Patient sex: F
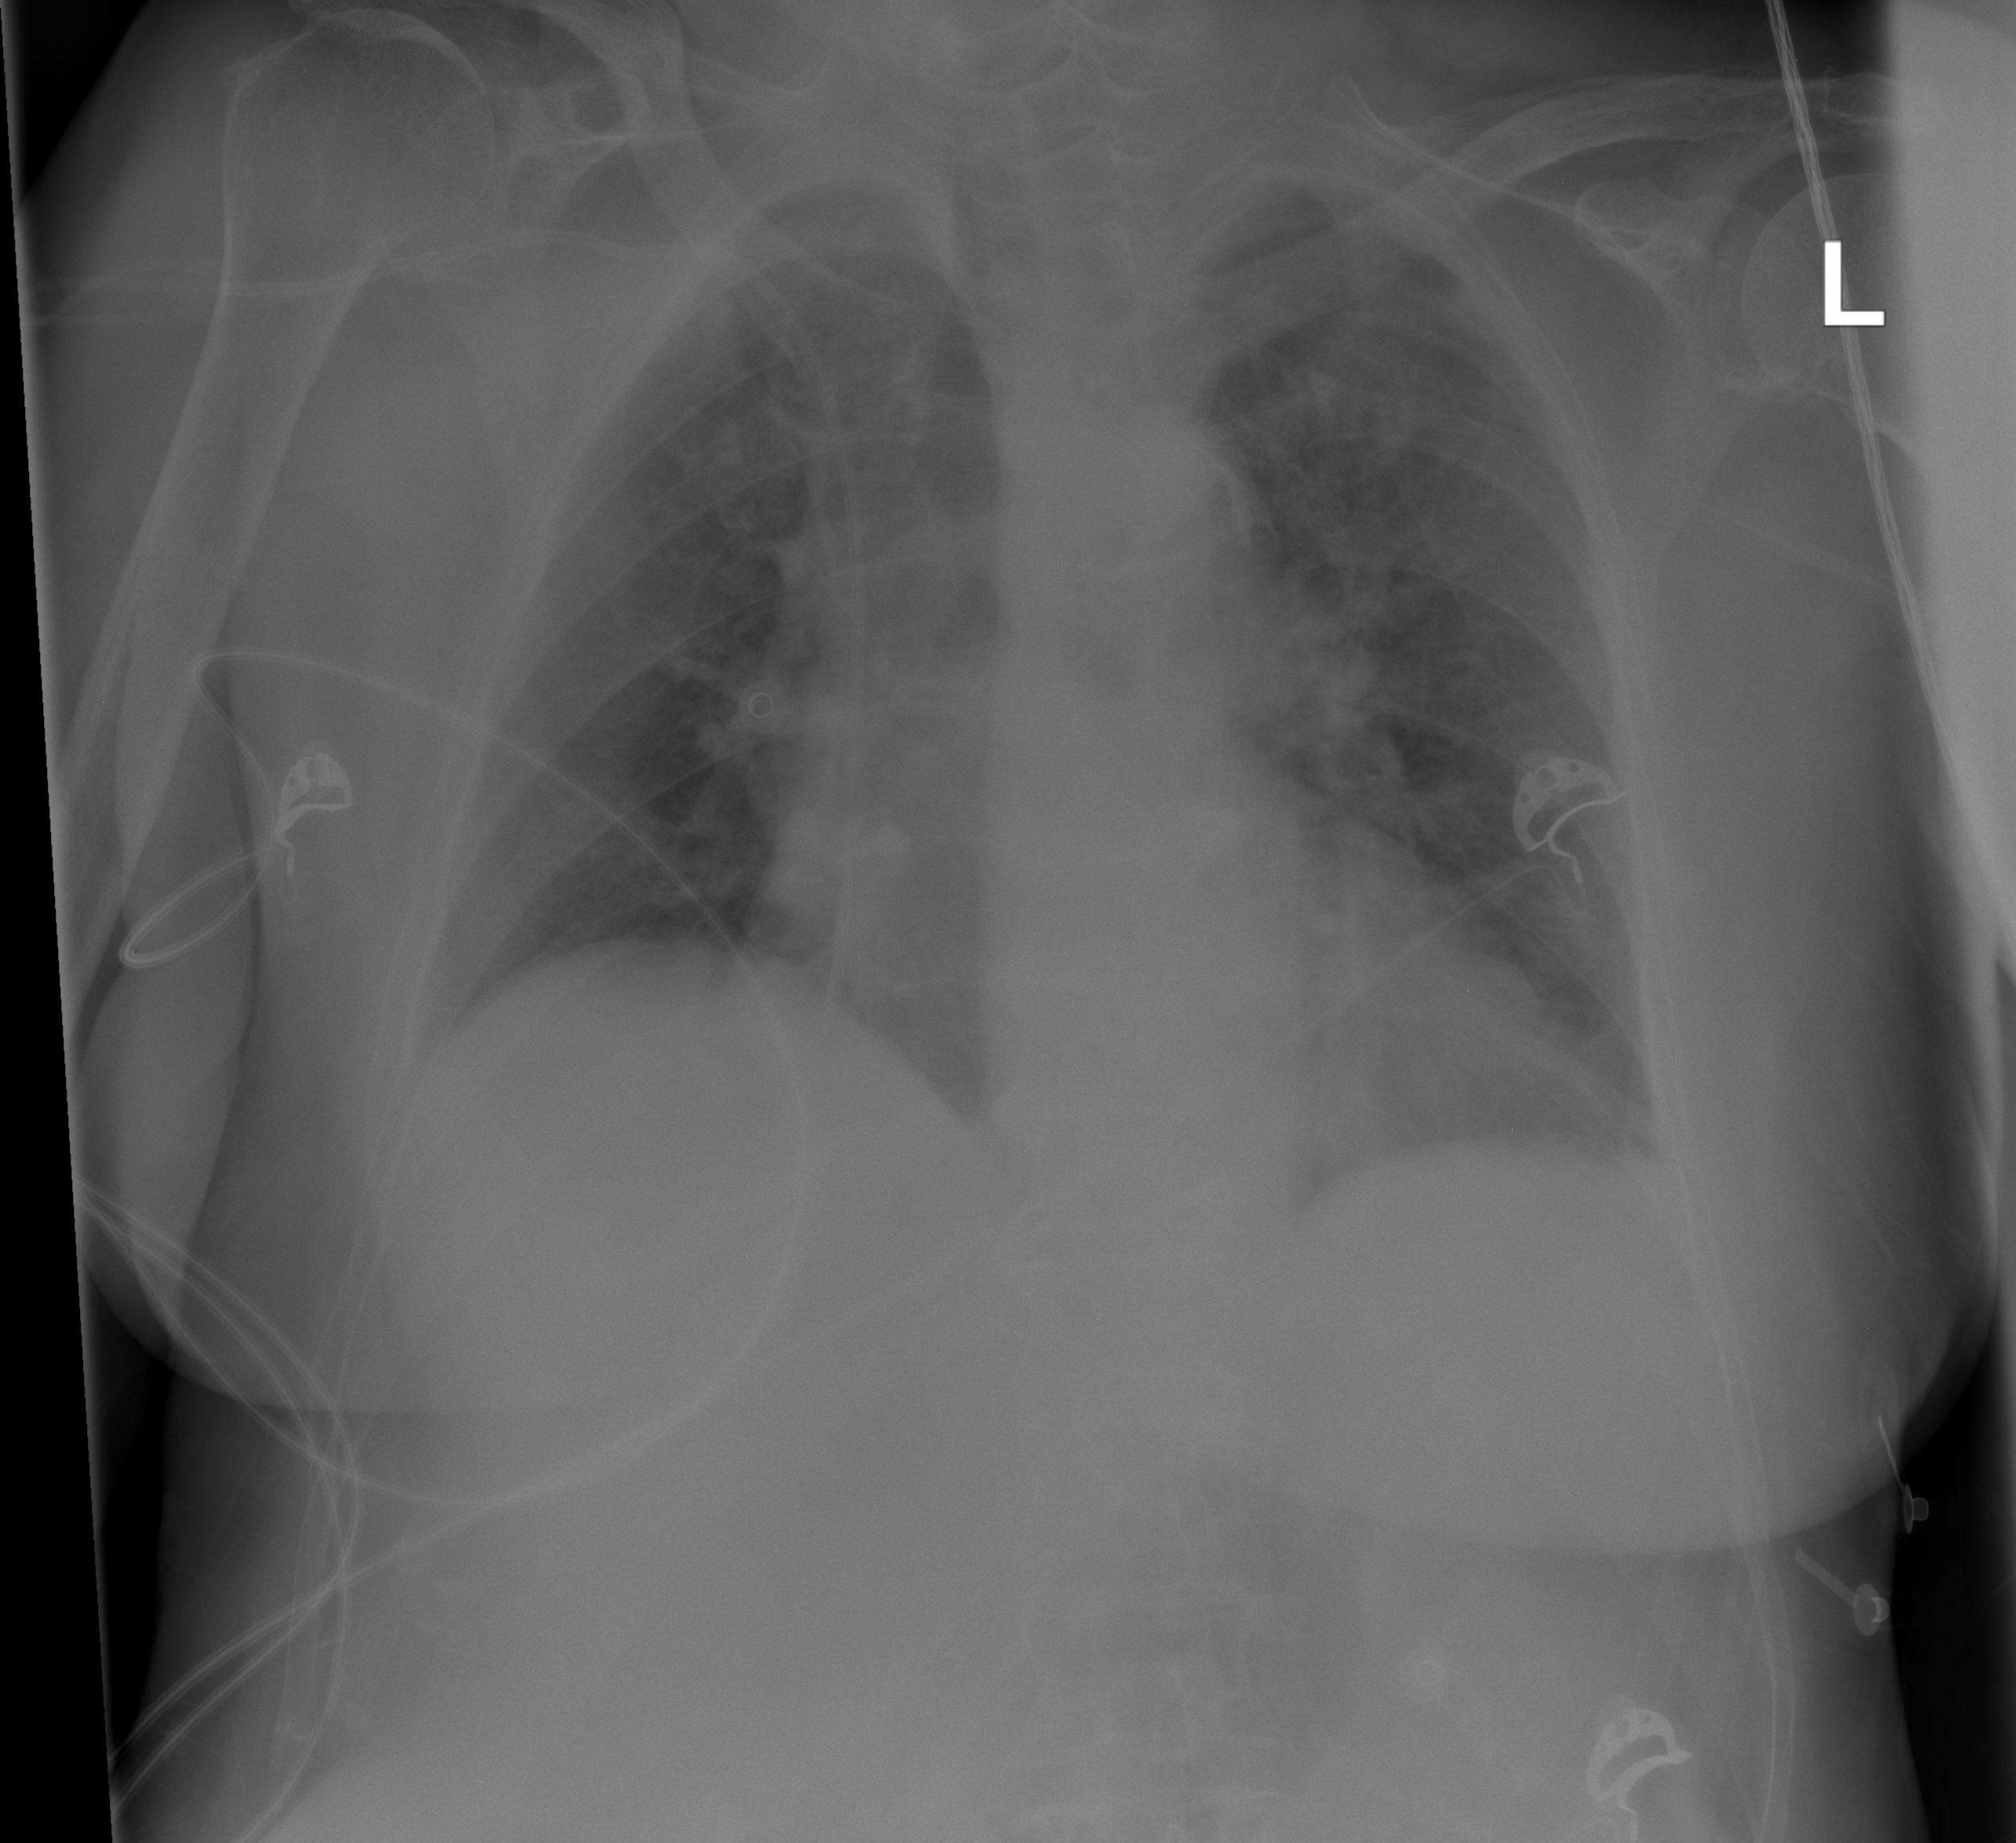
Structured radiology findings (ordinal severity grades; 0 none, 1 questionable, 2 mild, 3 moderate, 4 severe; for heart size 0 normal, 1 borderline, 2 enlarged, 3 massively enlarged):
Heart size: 0
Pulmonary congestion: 0
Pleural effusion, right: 0
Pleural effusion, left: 1
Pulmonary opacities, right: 0
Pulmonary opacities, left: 0
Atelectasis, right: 0
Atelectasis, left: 1